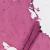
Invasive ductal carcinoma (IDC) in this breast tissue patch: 0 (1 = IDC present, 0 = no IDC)